Question: The task should be simple. I have an Image with a "Tapped" even handler, and i want to play a wav file when it is clicked.
'''
<Image x:Name="Snd_abort_1" Width="100" Height="100" HorizontalAlignment="Left" VerticalAlignment="Top" Margin="10,10,0,0" Source="Assets/Tiles/A/abort_1.png" Tapped="Snd_abort_1_Tapped">
private void Snd_abort_1_Tapped(object sender, TappedRoutedEventArgs e)
{
MediaElement myMediaElement = new MediaElement();
myMediaElement.AutoPlay = false;
myMediaElement.Source = new Uri("ms-appx:///Assets/Sounds/DukeNukem/abort.wav");
myMediaElement.Play();
}
'''

For some particular reason this does not work.
I tried to debug the click and that fires but no error, no sound.
I have tried both in emulator and on my Lumia 930 device.
What am i missing out?
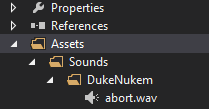
Answer: You don't need to prefix your files with 'ms-appx:', just do
'''
myMediaElement.Source = new Uri("Assets/Sounds/DukeNukem/abort.wav", UriKind.Relative);
myMediaElement.Play();
'''
Unfortunately, though it is correct. This code-behind approach will still not work. Because the myMediaElement is not part of the VisualTree (because you made it dynamically).
To fix this, just add it to the root Grid/Panel
'''
myMediaElement.Source = new Uri("Assets/Sounds/DukeNukem/abort.wav", UriKind.Relative);
this.ContentPanel.Children.Add(myMediaElement);
myMediaElement.Play();
'''
Now it should play nicely with everything.